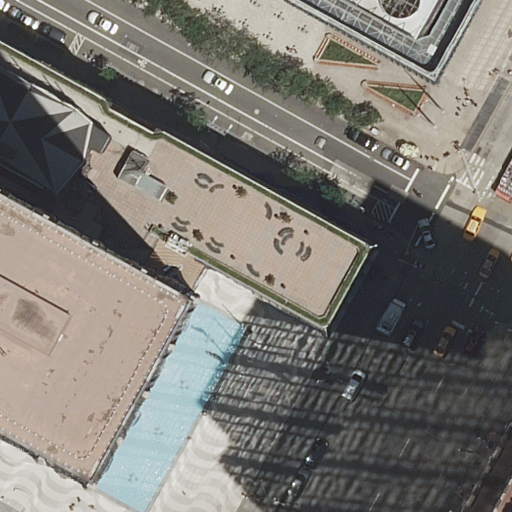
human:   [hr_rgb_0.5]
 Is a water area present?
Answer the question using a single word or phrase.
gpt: yes

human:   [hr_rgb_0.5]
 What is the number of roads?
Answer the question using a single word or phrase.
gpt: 4

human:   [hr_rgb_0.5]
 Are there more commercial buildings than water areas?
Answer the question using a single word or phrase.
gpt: yes

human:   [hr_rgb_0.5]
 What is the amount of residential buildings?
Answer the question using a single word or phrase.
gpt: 0

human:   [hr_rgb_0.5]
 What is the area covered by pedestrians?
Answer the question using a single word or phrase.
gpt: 2070m2

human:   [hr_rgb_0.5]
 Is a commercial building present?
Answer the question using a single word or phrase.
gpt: yes

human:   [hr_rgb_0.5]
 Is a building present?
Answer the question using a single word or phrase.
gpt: yes

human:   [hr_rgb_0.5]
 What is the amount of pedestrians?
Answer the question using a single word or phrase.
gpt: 2

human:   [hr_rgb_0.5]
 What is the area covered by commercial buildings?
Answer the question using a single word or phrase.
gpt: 3546m2

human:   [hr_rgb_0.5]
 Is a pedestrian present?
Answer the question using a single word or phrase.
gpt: yes

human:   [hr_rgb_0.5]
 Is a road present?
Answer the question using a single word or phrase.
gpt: yes

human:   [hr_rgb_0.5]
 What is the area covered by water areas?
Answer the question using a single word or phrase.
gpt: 582m2

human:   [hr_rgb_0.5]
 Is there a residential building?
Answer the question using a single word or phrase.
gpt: no

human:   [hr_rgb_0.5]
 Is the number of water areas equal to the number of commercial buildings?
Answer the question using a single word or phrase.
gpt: no

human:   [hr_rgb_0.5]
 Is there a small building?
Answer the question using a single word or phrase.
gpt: yes

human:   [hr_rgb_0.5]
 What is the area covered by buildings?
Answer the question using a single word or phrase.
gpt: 3546m2

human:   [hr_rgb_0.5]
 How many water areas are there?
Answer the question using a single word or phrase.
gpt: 1

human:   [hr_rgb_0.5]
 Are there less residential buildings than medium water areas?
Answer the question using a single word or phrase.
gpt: no

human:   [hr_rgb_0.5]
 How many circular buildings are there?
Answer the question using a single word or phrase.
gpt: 0

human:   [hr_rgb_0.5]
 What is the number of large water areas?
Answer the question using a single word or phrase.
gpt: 1

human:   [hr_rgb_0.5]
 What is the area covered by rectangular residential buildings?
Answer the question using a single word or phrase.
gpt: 0m2

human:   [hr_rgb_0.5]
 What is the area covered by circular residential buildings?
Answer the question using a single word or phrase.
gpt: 0m2

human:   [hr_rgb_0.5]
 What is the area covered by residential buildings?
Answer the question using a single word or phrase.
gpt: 0m2

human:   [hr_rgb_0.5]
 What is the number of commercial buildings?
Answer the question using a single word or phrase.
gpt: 3

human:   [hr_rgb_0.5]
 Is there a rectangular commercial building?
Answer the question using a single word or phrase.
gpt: yes

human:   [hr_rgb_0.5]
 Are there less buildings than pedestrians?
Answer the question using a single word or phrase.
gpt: no

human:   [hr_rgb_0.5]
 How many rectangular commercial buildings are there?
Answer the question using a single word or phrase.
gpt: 2

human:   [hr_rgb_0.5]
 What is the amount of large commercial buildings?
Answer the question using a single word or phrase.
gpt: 1

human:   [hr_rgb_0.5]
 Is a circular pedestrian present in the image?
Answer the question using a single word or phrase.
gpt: no

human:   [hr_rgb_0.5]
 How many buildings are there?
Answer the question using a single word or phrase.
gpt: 3

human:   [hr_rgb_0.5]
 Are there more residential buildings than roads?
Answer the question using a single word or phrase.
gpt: no

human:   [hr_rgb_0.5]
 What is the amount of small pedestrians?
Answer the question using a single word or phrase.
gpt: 1

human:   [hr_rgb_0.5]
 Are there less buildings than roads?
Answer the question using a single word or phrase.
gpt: yes

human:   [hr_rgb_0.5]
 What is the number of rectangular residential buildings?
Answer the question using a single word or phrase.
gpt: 0

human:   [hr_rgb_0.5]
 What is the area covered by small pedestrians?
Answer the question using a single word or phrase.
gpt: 70m2

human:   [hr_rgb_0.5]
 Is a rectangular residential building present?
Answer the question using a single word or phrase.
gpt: no

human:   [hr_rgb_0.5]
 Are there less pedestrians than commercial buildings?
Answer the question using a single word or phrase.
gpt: yes

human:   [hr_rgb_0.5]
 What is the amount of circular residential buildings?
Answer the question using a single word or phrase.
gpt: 0

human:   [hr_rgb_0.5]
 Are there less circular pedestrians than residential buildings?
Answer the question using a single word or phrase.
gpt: no

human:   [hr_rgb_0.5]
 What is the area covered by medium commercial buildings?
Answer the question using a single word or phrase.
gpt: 187m2

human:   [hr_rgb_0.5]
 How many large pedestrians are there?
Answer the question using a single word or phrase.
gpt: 1

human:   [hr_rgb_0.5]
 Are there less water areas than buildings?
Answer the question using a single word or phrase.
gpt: yes

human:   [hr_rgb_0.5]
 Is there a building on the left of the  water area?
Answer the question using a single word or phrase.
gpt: yes

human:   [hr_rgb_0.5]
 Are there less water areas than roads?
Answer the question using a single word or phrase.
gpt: yes

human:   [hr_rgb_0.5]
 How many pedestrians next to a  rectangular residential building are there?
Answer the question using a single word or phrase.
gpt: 0

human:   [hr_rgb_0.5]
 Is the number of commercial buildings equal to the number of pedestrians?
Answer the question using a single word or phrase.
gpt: no

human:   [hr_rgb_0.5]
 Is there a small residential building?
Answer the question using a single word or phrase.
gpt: no

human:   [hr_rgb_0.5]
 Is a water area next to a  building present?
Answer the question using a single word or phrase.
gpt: yes

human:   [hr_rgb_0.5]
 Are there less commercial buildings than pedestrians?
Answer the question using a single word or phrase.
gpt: no

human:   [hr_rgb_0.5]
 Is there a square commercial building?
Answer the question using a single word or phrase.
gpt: no

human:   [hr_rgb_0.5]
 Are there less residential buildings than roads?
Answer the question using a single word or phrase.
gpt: yes

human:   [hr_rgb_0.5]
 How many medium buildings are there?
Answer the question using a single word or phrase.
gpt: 1

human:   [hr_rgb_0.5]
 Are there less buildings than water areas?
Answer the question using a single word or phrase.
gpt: no

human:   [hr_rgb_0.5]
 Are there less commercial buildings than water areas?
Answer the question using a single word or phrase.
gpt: no

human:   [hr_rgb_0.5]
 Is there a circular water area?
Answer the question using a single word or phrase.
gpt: no

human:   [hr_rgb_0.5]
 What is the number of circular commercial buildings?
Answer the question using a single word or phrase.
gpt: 0

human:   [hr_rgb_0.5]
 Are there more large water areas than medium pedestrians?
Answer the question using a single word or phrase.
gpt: yes

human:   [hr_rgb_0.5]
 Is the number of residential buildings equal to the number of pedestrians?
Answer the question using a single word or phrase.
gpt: no

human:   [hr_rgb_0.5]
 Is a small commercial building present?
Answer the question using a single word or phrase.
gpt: yes

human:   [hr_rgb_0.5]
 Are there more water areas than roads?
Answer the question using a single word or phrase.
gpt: no

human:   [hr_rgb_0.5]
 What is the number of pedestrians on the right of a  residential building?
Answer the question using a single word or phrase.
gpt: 0

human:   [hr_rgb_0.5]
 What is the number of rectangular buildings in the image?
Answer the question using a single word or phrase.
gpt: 2

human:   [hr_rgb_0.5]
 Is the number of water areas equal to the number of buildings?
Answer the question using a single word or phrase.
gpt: no

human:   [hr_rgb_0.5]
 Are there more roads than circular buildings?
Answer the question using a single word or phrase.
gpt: yes